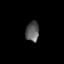
Tissue: lung
Cell type: Epithelial cells
Senescence score: 0.5561
Nuclear area (px): 259
Mean DAPI intensity: 92.873